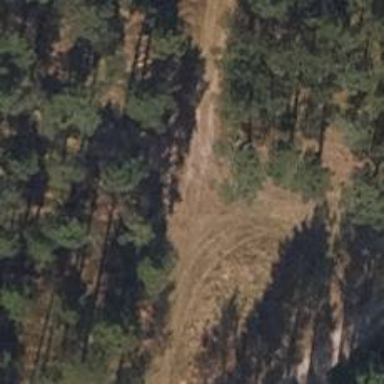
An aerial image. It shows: Track road with grade4 tracktype.